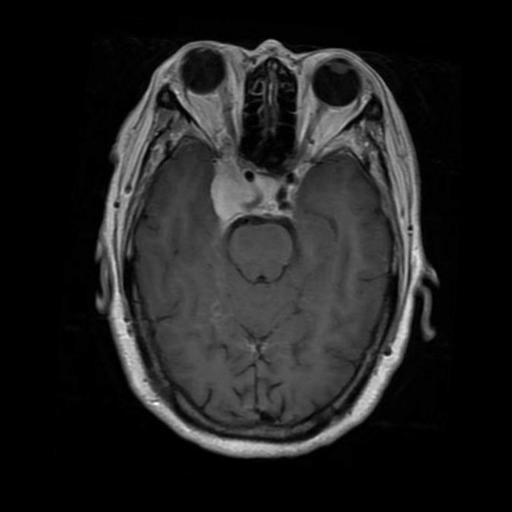
Label: meningioma